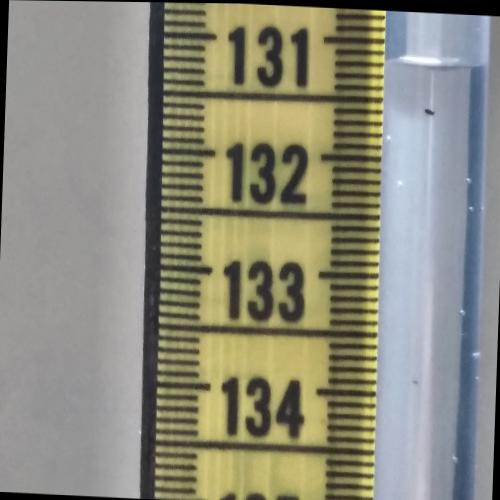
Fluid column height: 131.2 cm